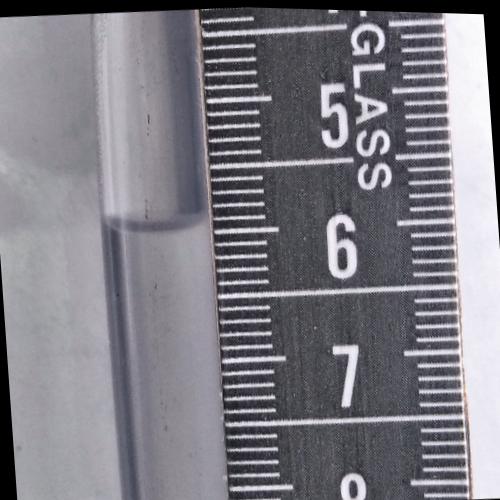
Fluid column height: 5.9 cm